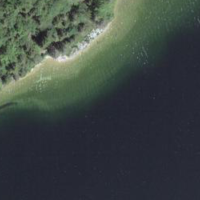
EUNIS habitat code: 14
Species observed at this site:
Euphorbia cyparissias
Erinus alpinus